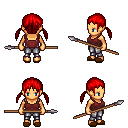
a pixel art fantasy rpg character, female body template, human, tanned skin, maroon pirate shirt, metal pants, red twin-tailed hairstyle, brown slippers, spear, four views (front, back, left, right), 2x2 character sprite sheet, small pixel art, hard edges, no anti-aliasing